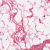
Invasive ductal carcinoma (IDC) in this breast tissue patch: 0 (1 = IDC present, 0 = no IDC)